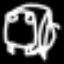
Label: frog